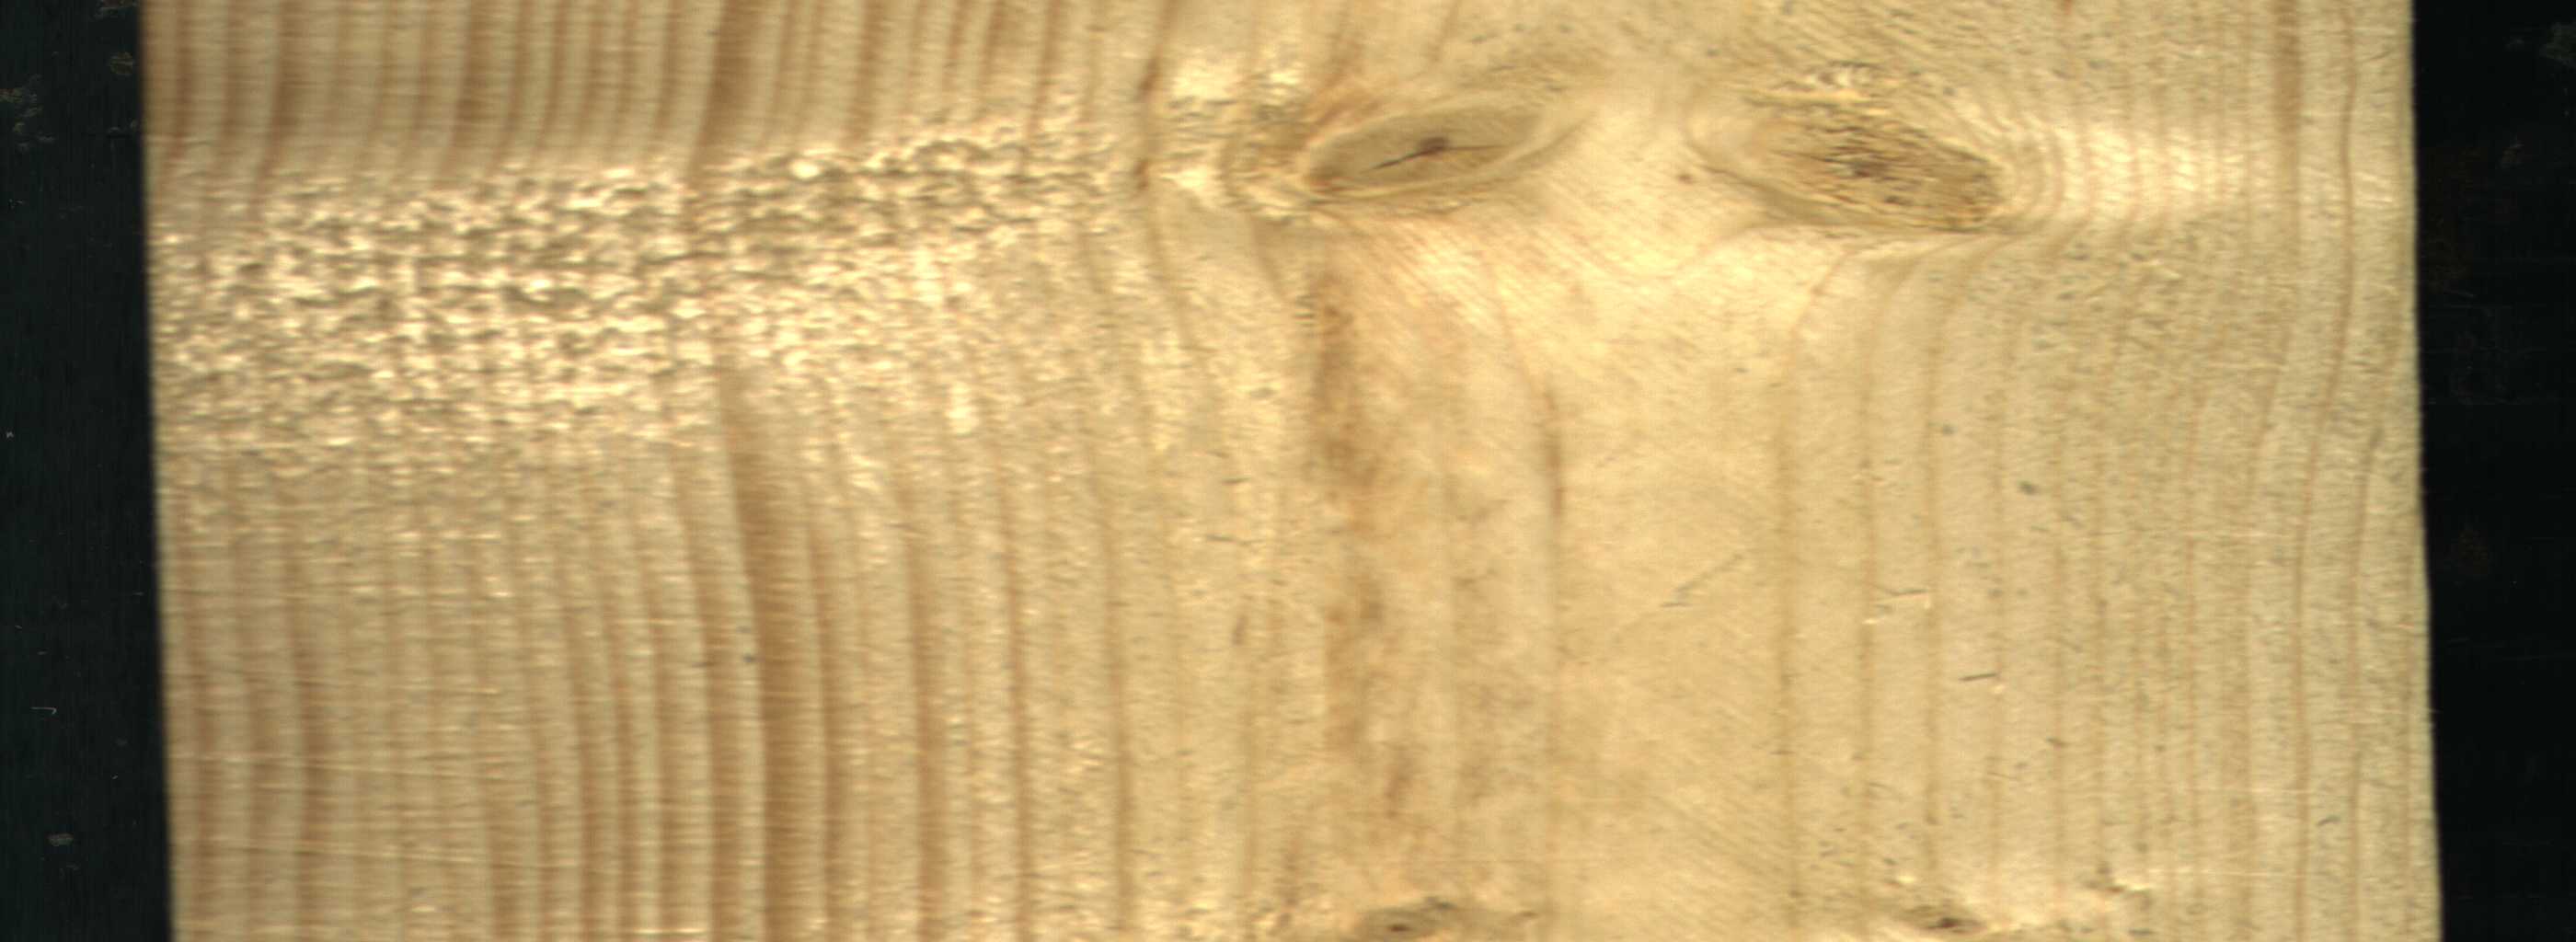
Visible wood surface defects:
knot_with_crack
Live_Knot
Live_Knot
Live_Knot